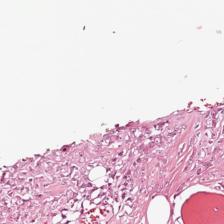
Label: Viable